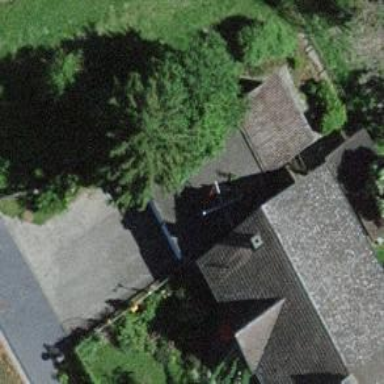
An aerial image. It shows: Garage.